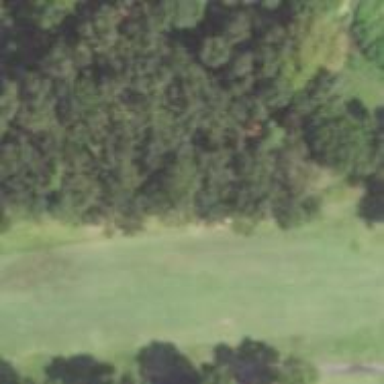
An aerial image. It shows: Golf fairway surrounded by grass.